Field crop: maize
Growth stage: 1
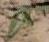
Species: atriplex